Field crop: tomato
Growth stage: 1
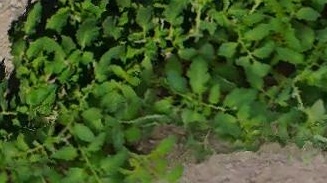
Species: tomato